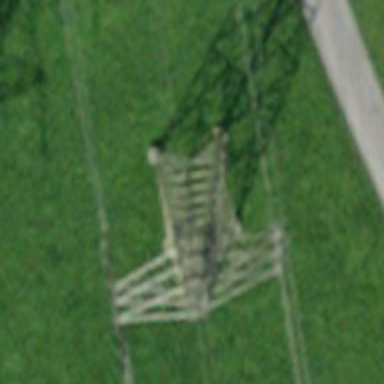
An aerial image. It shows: Three power lines with cables.